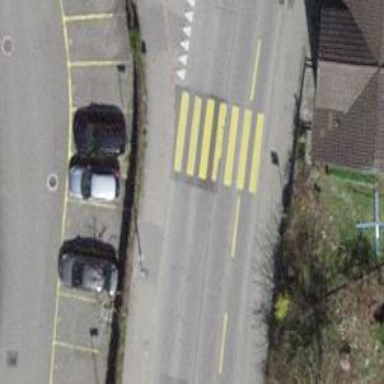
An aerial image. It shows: Pedestrian crossing with zebra markings on the footway.